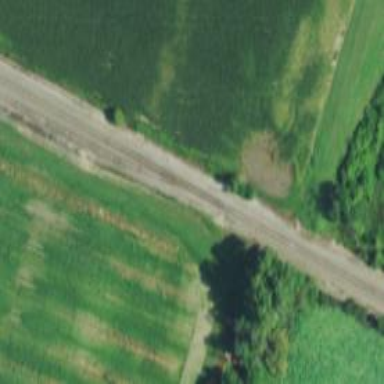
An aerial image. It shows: Railway signal.